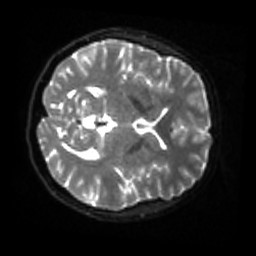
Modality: sbref
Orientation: axial
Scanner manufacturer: siemens
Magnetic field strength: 3 T
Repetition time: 4 s
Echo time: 0.0594 s